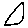
Label: triangle